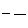
Label: line